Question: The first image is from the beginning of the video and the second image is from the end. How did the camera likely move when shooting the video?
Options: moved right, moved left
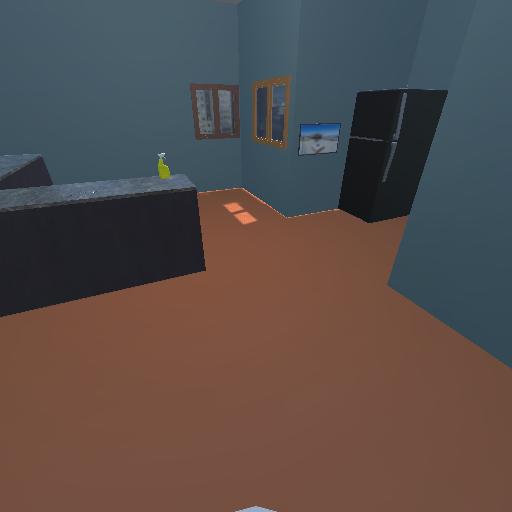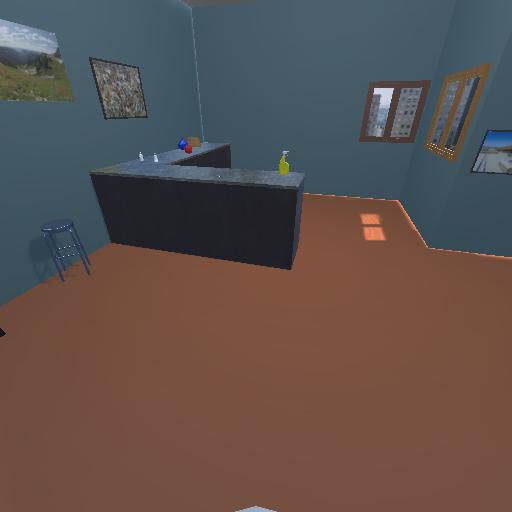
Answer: moved right